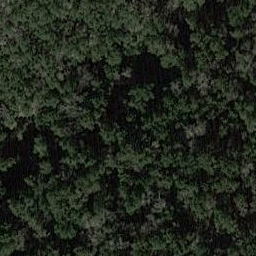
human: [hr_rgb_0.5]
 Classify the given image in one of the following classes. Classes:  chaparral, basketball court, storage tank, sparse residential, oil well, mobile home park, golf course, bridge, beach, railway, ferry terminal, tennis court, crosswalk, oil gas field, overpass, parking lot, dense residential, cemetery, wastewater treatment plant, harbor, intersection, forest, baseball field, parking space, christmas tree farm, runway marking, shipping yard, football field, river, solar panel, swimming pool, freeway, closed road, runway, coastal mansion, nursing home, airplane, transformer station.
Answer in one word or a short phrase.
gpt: forest